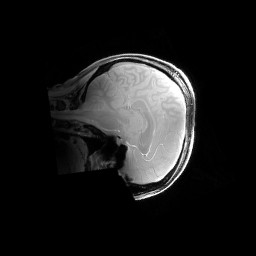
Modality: PDw
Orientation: sagittal
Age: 27
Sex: female
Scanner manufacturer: siemens
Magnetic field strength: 6.98 T
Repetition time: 1.3 s
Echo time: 0.00231 s